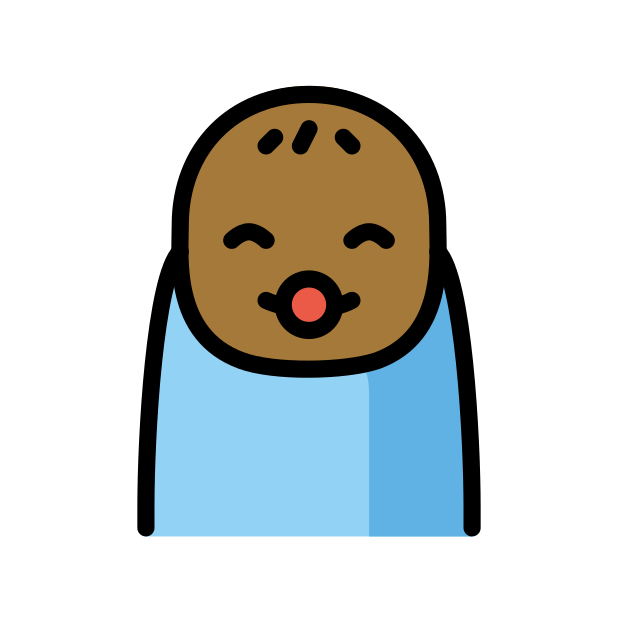
baby: medium-dark skin tone